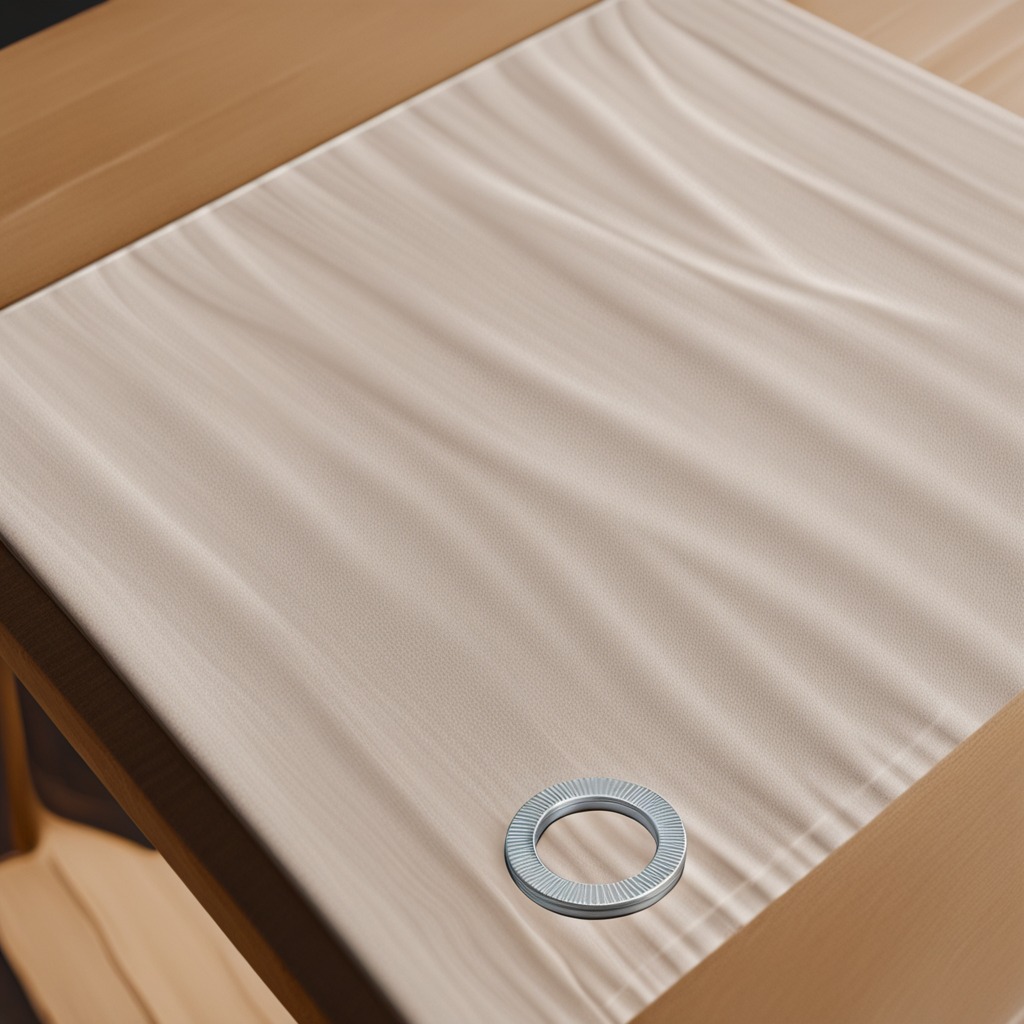
A flat metal washer lies on the wooden table in an outdoor workshop during daytime bright natural light soft shadows worn but beneath the cloth.